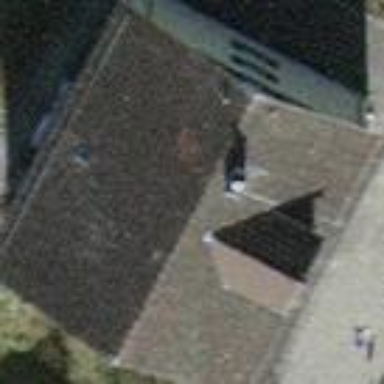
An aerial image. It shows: Detached building with gabled tile roof.